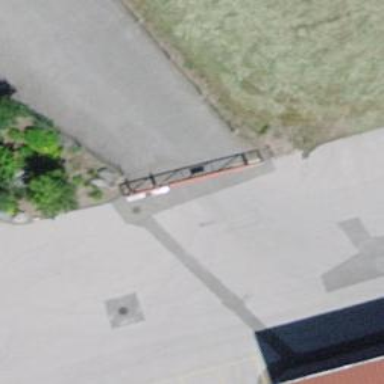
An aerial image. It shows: Gate.